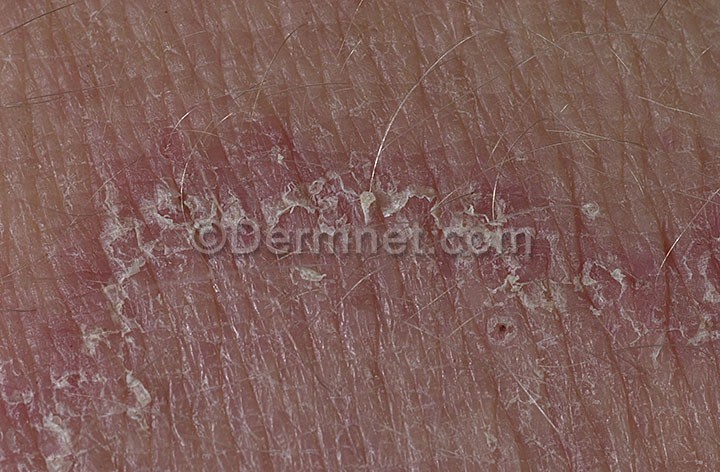
Disease: Tinea Ringworm Candidiasis and other Fungal Infections